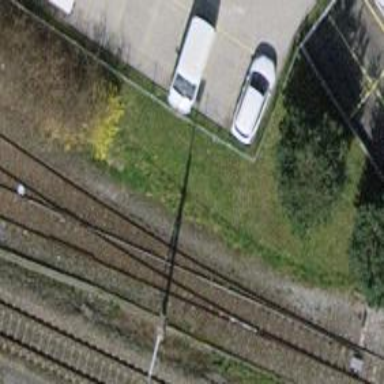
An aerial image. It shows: Single-track spur railway line.